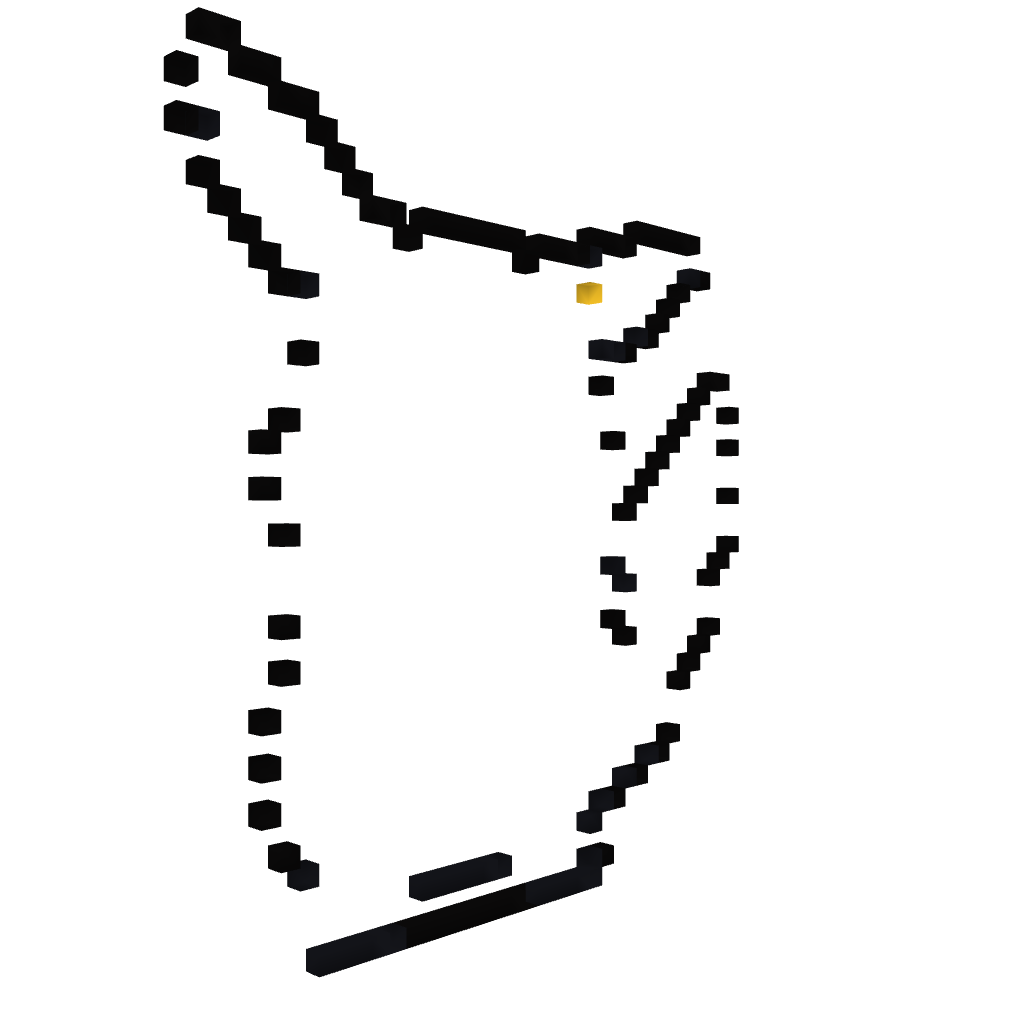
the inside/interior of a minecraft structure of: Pikachu